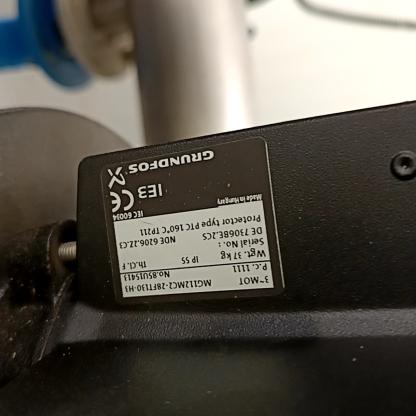
Klasa: tabliczka-znamionowa